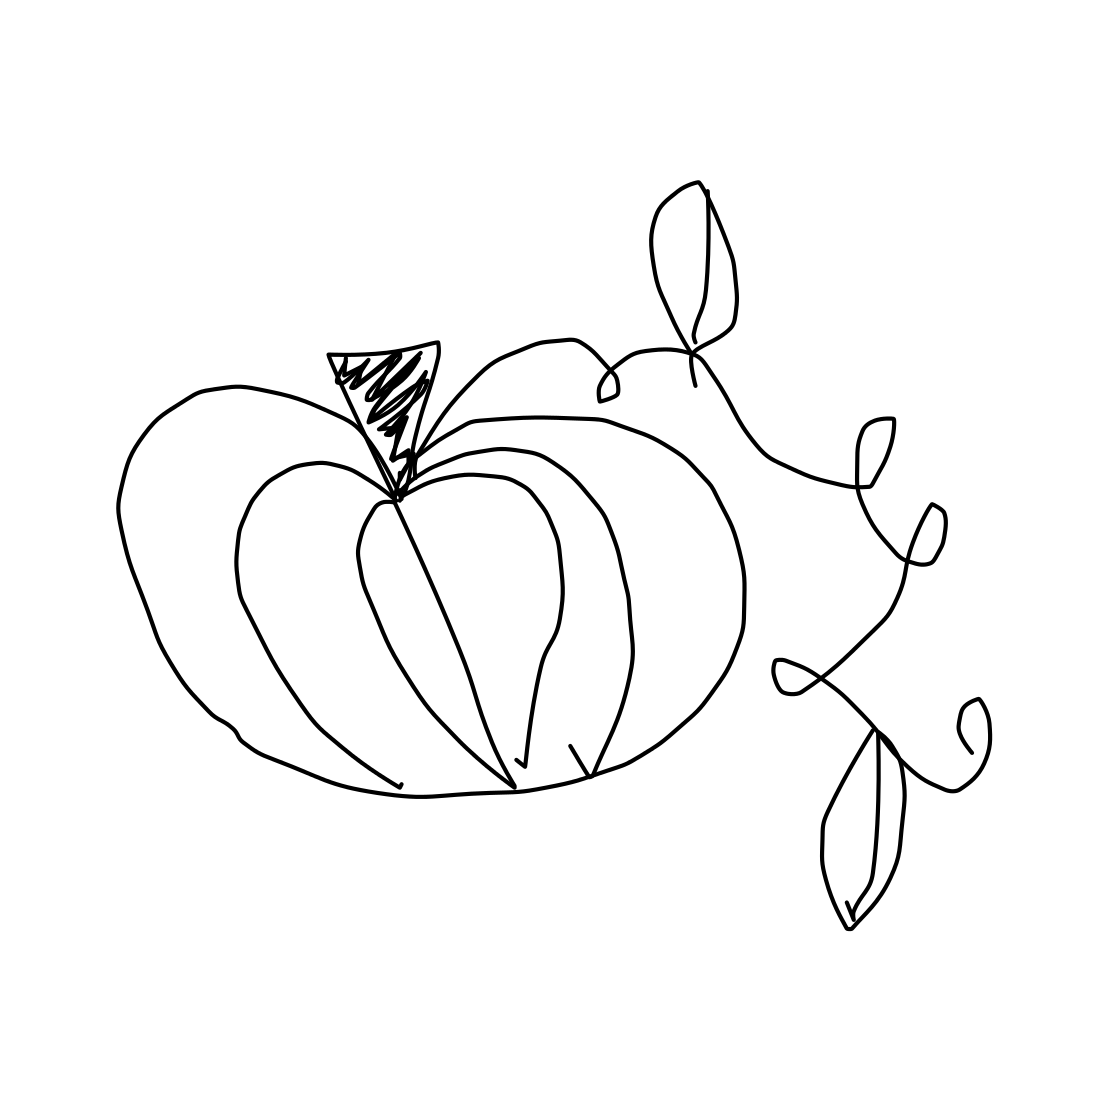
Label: pumpkin